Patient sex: M
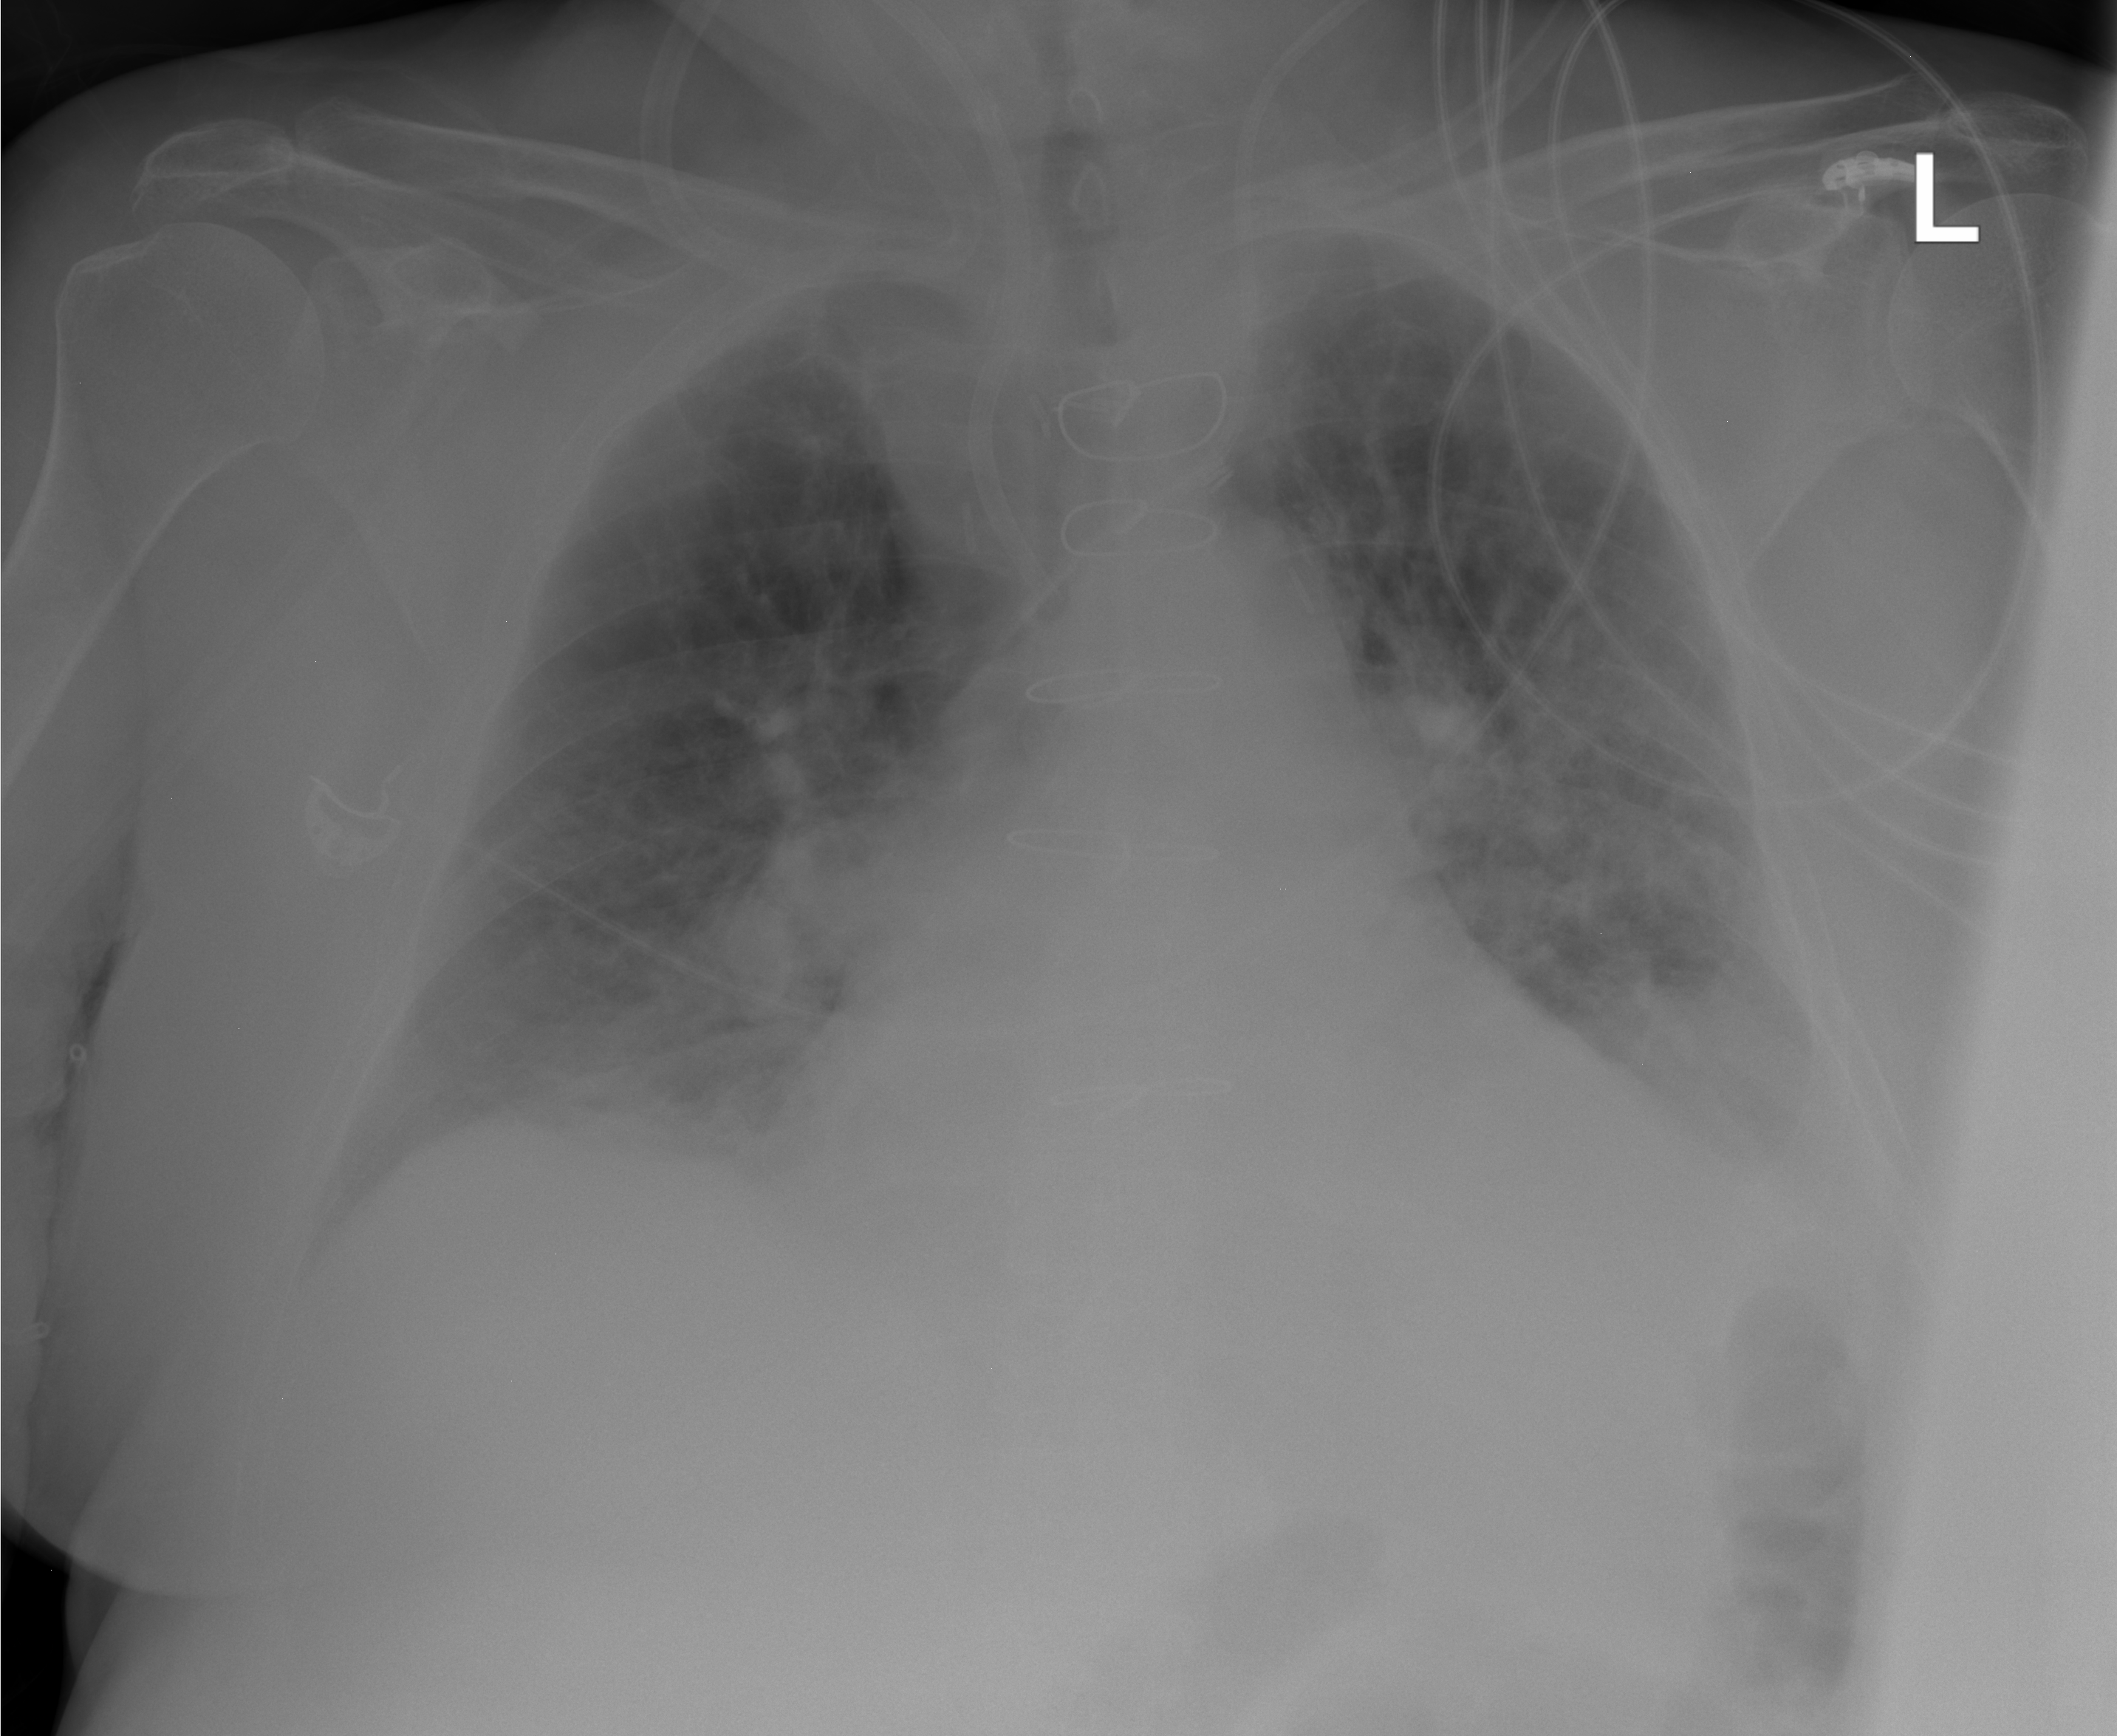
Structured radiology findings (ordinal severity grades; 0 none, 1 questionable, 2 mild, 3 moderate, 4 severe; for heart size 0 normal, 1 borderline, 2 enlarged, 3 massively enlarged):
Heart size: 2
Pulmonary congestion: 2
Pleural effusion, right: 0
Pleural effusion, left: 2
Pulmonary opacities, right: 0
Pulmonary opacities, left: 0
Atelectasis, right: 1
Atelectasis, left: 2